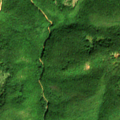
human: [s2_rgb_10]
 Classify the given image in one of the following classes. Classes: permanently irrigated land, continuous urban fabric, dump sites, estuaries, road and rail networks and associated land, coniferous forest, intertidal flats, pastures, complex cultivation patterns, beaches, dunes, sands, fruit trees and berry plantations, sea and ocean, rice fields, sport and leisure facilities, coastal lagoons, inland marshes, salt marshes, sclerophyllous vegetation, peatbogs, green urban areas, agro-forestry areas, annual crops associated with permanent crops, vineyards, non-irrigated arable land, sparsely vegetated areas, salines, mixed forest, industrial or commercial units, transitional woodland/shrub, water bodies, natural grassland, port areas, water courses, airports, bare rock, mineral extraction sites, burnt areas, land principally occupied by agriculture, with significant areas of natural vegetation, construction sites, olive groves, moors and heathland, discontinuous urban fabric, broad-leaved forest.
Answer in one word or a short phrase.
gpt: land principally occupied by agriculture, with significant areas of natural vegetation, broad-leaved forest